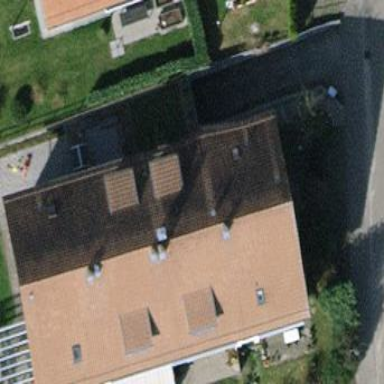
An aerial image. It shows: Building.